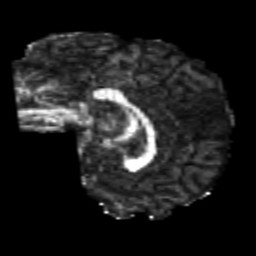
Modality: FA
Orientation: sagittal
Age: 21
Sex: male
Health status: healthy
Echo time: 0.074 s